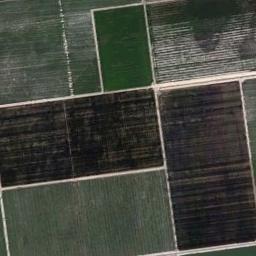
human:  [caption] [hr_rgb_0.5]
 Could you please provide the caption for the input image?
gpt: Some rectangular farmlands of different colors and sizes are arranged in neat rows .

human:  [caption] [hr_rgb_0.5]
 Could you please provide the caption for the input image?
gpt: There are some green and bare rectangular farmland .

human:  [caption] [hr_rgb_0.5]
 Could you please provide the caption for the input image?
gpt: There are many rectangular farmlands of different shades .

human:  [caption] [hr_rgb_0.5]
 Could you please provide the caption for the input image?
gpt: Six or seven neatly arranged green and brown mixed rectangular farm fields .

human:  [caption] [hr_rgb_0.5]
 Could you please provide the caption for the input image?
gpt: There are several brown rectangular farmlands and green ones .